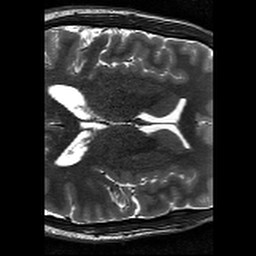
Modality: T2w
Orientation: axial
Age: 22
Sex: male
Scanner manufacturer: siemens
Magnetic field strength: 3 T
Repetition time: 11.39 s
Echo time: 0.09 s